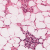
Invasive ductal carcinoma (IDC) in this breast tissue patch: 0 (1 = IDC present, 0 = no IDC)